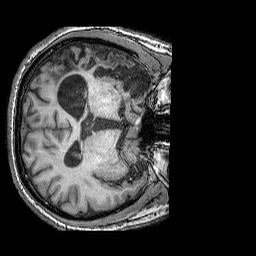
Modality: T1w
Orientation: axial
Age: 50
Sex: male
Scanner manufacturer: siemens
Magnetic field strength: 3 T
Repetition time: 2.25 s
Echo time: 0.00415 s